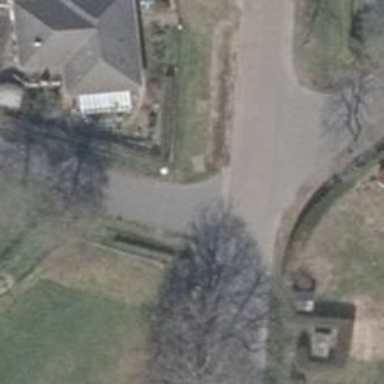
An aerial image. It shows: Residential road.